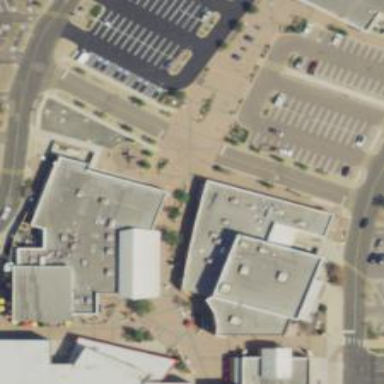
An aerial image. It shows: Building.